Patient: sex F, age 67
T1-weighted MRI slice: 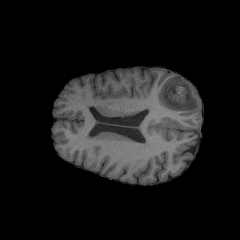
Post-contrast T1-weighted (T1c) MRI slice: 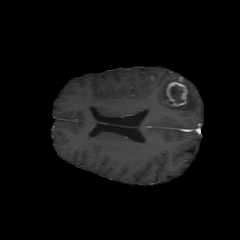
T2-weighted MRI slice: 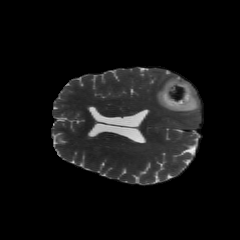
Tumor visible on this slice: yes
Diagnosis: Glioblastoma, IDH-wildtype
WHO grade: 4